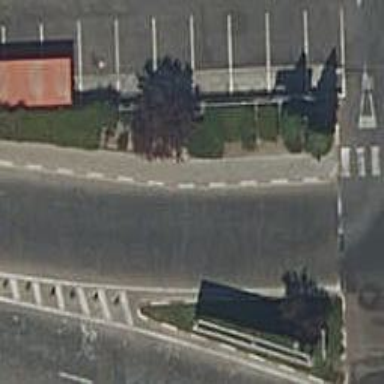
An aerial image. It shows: Kerb serving as barrier.